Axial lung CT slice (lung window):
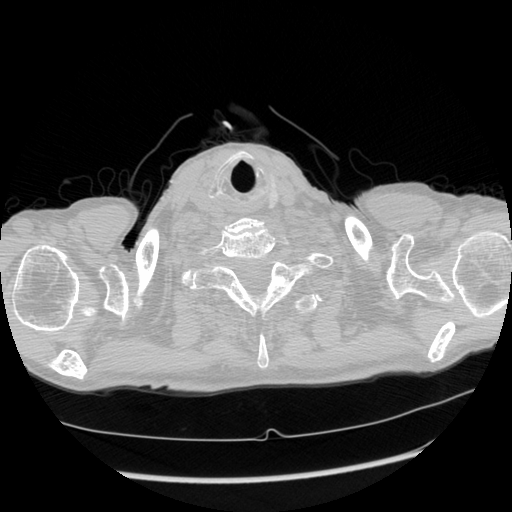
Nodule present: no